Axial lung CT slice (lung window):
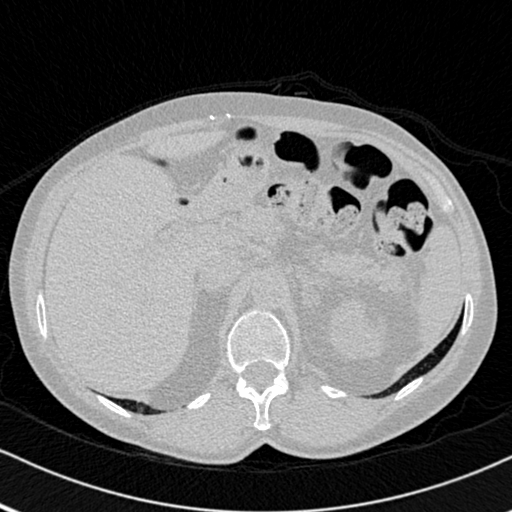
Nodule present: no